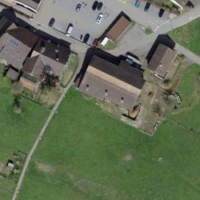
EUNIS habitat code: 25
Species observed at this site:
Datura stramonium